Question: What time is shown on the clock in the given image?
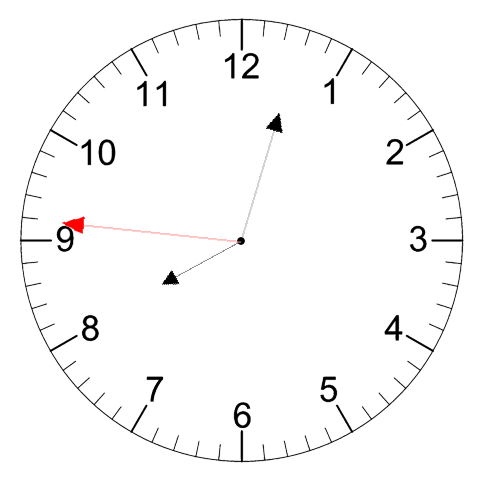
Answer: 08:02:46